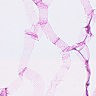
Metastatic tissue present: no